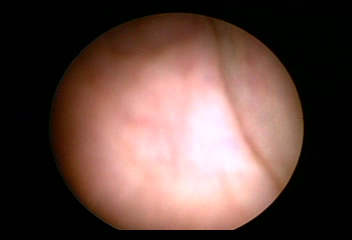
Modality: WLC
Class: Normal mucosa
Bladder cancer association: No